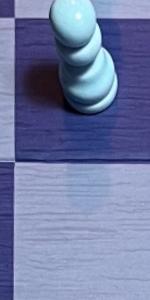
Label: Empty